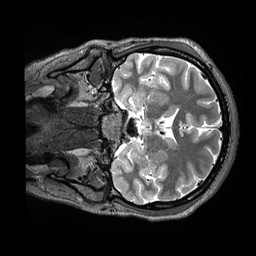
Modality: T2w
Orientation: coronal
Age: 22
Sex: female
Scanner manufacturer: siemens
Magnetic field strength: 3 T
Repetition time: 3.2 s
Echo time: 0.564 s